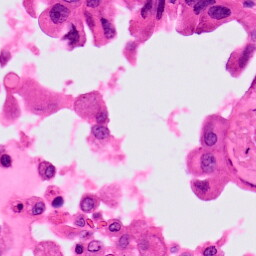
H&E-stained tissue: Lung